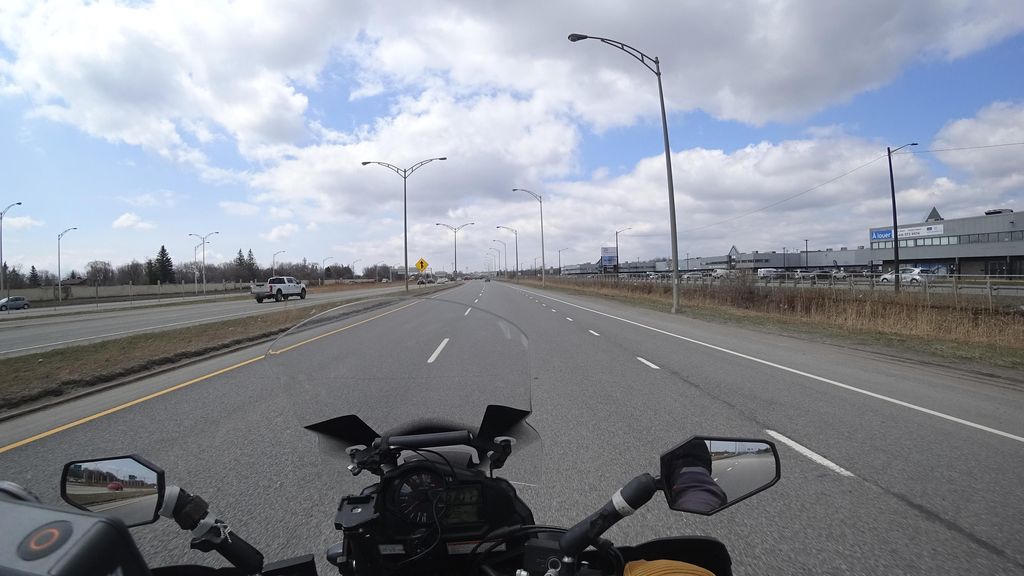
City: quebec_city